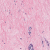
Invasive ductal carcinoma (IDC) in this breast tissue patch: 0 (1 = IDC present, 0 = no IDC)